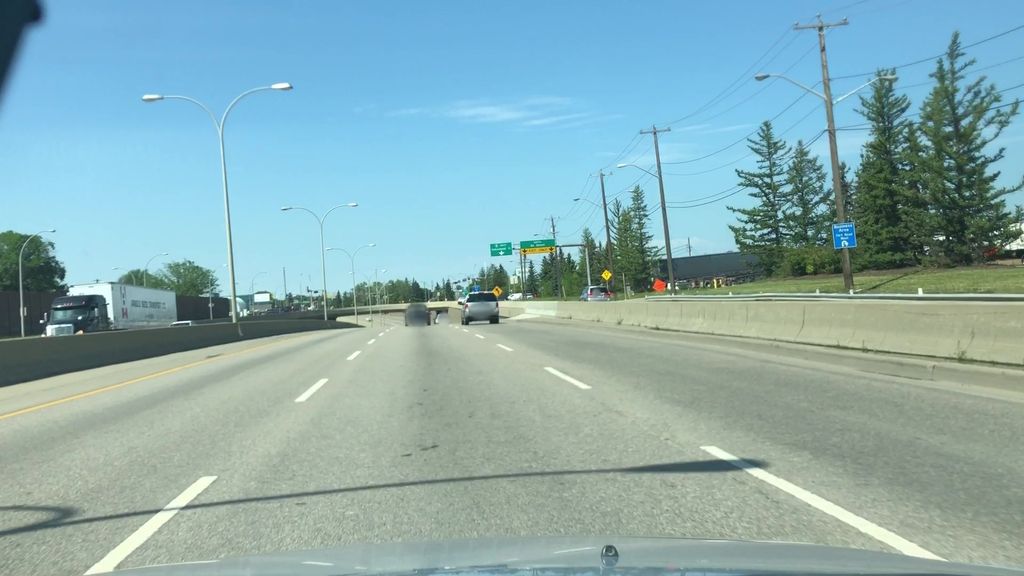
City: edmonton